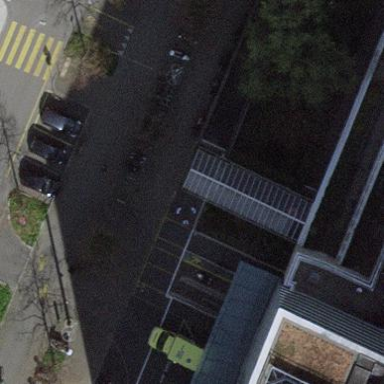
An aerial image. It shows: View of roof of building.